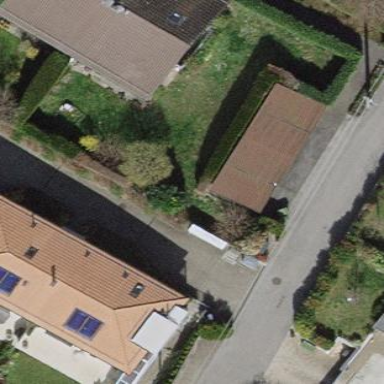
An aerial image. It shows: Garden surrounded by fence.